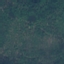
Label: Forest